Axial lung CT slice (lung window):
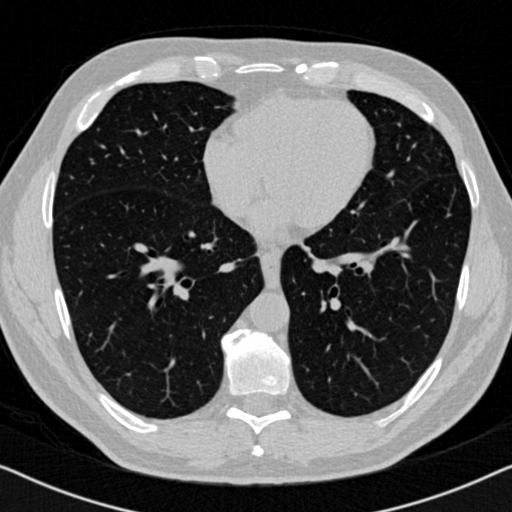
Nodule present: no